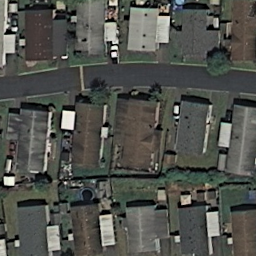
Label: residential